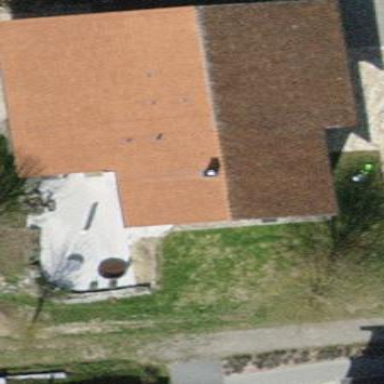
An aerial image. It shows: Farm building with gabled roof.